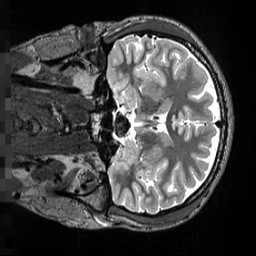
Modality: T2w
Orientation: coronal
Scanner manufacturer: siemens
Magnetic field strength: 3 T
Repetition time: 3.2 s
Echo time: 0.564 s